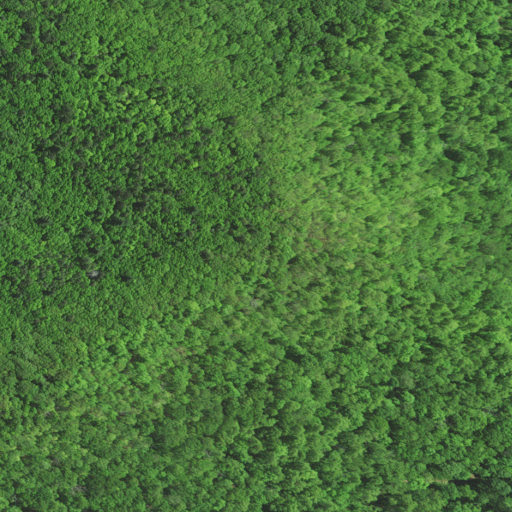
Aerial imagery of mountain in North Carolina named Saddle Mountain containing deciduous forest, mixed forest, shrub, and open development